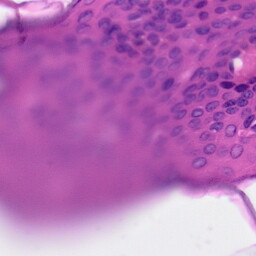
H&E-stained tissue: Skin